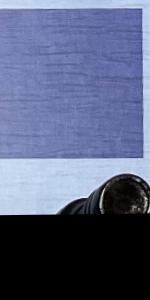
Label: Rook_Black